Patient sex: M
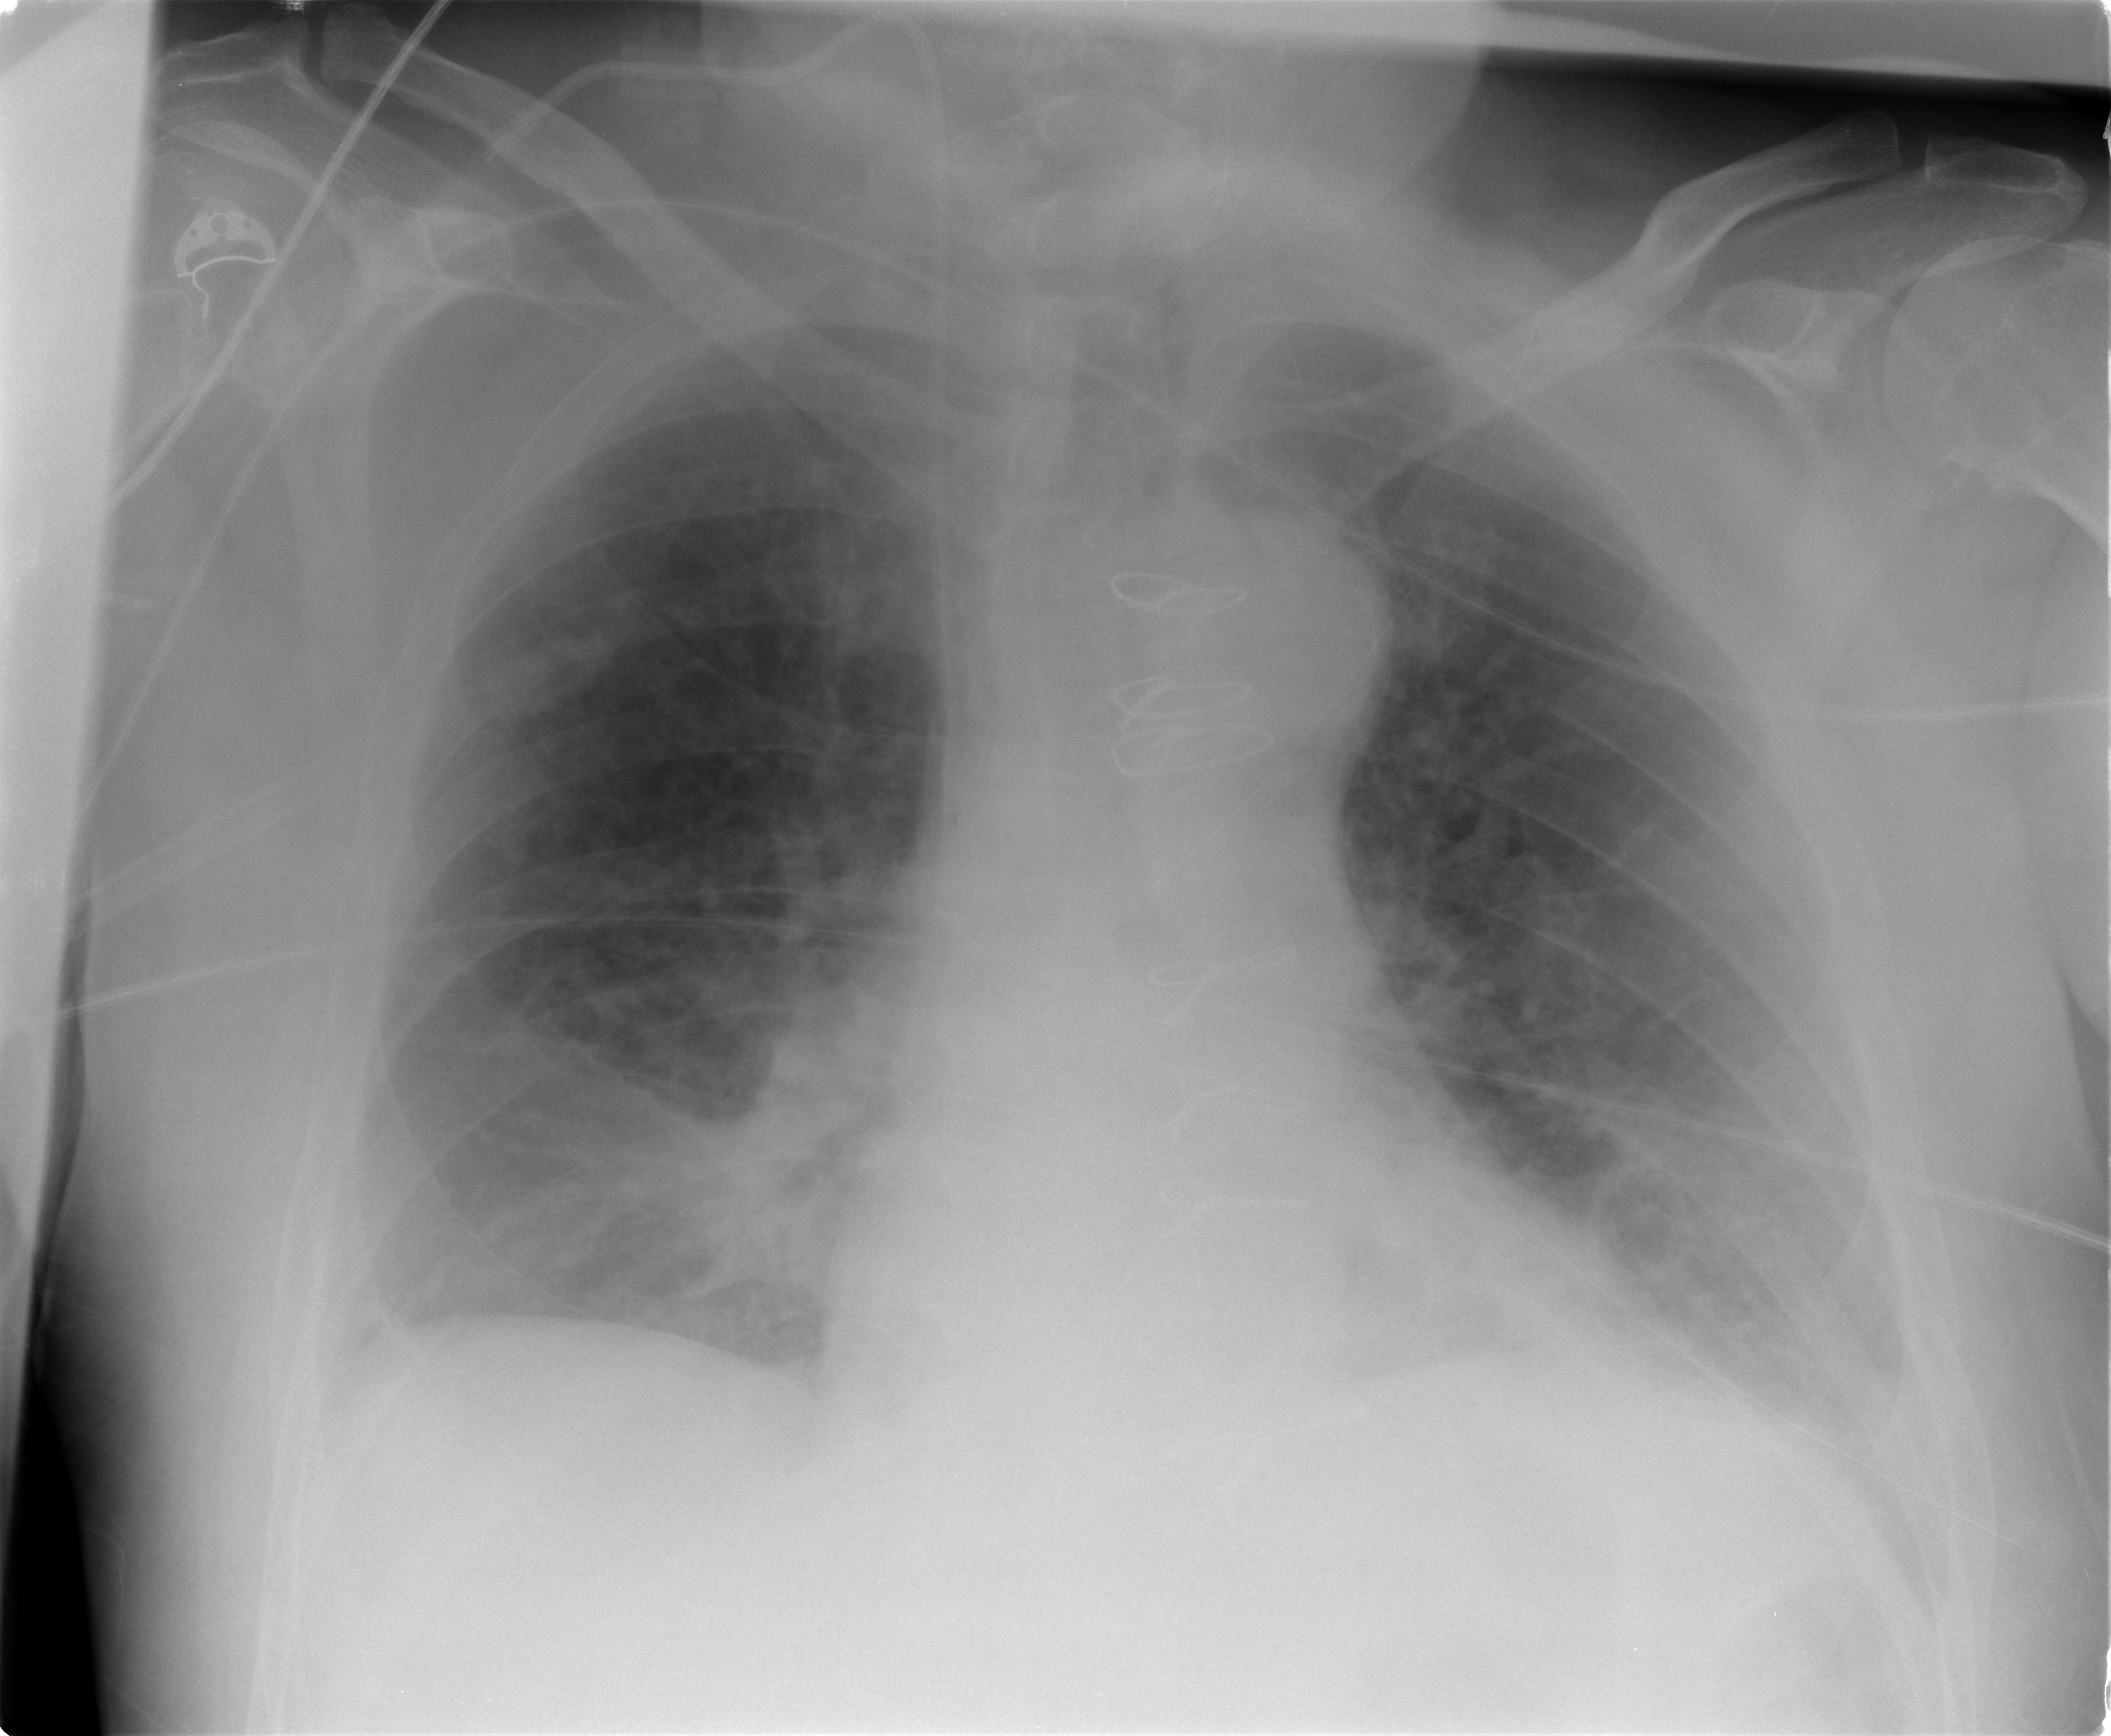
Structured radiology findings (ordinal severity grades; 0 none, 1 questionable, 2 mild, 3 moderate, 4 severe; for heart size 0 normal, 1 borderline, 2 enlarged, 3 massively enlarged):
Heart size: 0
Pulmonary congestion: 0
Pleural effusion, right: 0
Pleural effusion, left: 2
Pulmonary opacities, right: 1
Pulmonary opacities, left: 0
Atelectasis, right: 0
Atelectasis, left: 2